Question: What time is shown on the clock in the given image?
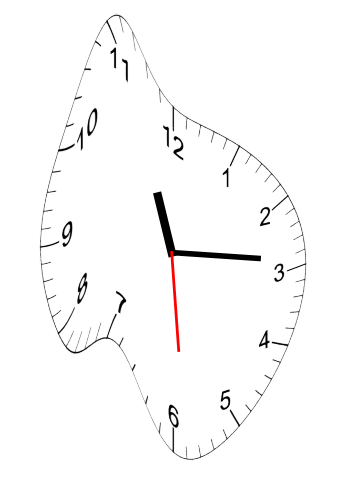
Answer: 11:14:29